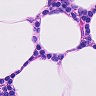
Metastatic tissue present: no